Question: I have a screen (see picture) that is populated by a GridView using a custom extension of BaseAdapter.
When the user enters some text into the EditText fields, the text they entered is liable to shifting around or disappearing entirely. I'm assuming this has to do with the recycling of views, but my understanding of listadapters is poor.
The fields behave fine initially thanks to the Manifest entry android:windowSoftInputMode="adjustPan", but they shift around if you scroll chaotically.
All I am looking to do is get some String data from the user. The Strings are stored in a global String array "strings[]". The strings array is updated by MyTextWatcher, which is just an extension of TextWatcher.
The code (attempts) to ensure that the TextWatchers always know the position of their EditText field within the grid. That way, the TextWatchers should always be updating strings[] with the correct index.

I have every reason to believe that the issue derives from my getView method():
'''
public void initList()
{
ArrayAdapter<String> listAdapter = new ArrayAdapter<String>(this, R.layout.shape, strings)
{
@Override
public View getView(final int position, View convertView, ViewGroup parent) {
final ViewHolder holder;
if (convertView == null || convertView.getTag() == null) {
convertView = LayoutInflater.from(getContext()).inflate(R.layout.shape, null);
holder = new ViewHolder();
holder.text = (TextView) convertView.findViewById(R.id.shape_text);
holder.image = (ImageView) convertView.findViewById(R.id.shape_image);
holder.editText = (EditText) convertView.findViewById(R.id.shape_edittext);
holder.editText.addTextChangedListener(new TextWatcher() {
public void beforeTextChanged(CharSequence charSequence, int i, int i1, int i2){}
public void onTextChanged(CharSequence s, int start, int before, int count) {
if (gameType == SHAPES_ABSTRACT && before == 0 && count == 1) {
InputMethodManager mgr = (InputMethodManager) getSystemService(Context.INPUT_METHOD_SERVICE);
mgr.hideSoftInputFromWindow(holder.editText.getWindowToken(), 0);
}
}
public void afterTextChanged(Editable s) {
strings[holder.ref]= s.toString();
}
});
convertView.setTag(holder);
}
else {
holder = (ViewHolder) convertView.getTag();
}
holder.ref = position;
holder.editText.setText(strings[position]);
holder.image.setBackgroundResource(images[position]);
if (gameType == SHAPES_ABSTRACT)
holder.text.setText("Seq:");
else
holder.text.setVisibility(View.GONE);
return convertView;
}
};
grid.setAdapter(listAdapter);
}
'''
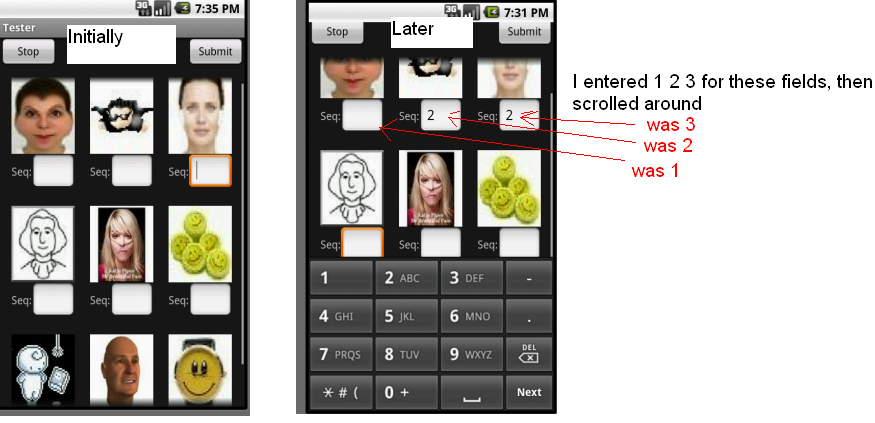
Answer: I would again preface this, as in the other answer, by saying I wouldn't implement it this way. You're doing scary stuff. Carrying lots of references around. However, I think this should help:
'''
Map<EditText, MyTextWatcher> watchers = new HashMap<EditText, MyTextWatcher>();
public View getView(int position, View convertView, ViewGroup parent)
{
View MyView = convertView;
if (MyView == null)
{
LayoutInflater li = getLayoutInflater();
MyView = li.inflate(R.layout.shape, null);
}
EditText textbox = (EditText) MyView.findViewById(R.id.shape_edittext);
textbox.setText(strings[position]);
MyTextWatcher myTextWatcher = watchers.get(textbox);
if(myTextWatcher == null)
{
myTextWatcher = new MyTextWatcher(position, textbox);
watchers.put(textbox, myTextWatcher);
}
myTextWatcher.setIndex(position);
ImageView image = (ImageView) MyView.findViewById(R.id.shape_image);
image.setBackgroundResource(images[position]);
TextView text = (TextView) MyView.findViewById(R.id.shape_text);
text.setText("Seq:");
return MyView;
}
'''
The problem here is that you created the TextWatcher, added it to an EditText, but then kept a reference to it in a list by position, so the references between EditText and the TextWatcher were broken.
This solution assumes that 'equals' for EditText will do an object instance compare and not a value compare. If that is NOT the case, you'd need to keep a reference to all EditText instances, and do an '==' compare to each and find a match.
I think there are safer ways to do this, but give it a shot.